Question: I have an Android project which was created in Eclipse, <URL>
Otherwise things are now mostly working, but there's still some stuff to be ironed out.
In every Activity class, AS shows this error: 'Class requires API level 1 (current min is -1): Activity'

Alt+Enter offers to fix that with a '@TargetApi' annotation... but why should I have to do that, when in 'AndroidManifest.xml', we have:
'''
<uses-sdk
android:minSdkVersion="14"
android:targetSdkVersion="18" />
'''
'AndroidManifest.xml' is located at project root (Eclipse default?). Looks like Android Studio is not correctly reading the settings in it. The project still compiles fine though.
Any idea how to get rid of the error?
The Eclipse-generated 'build.gradle' looks like this:
'''
buildscript {
repositories {
mavenCentral()
}
dependencies {
classpath 'com.android.tools.build:gradle:0.5.+'
}
}
apply plugin: 'android'
dependencies {
compile fileTree(dir: 'libs', include: '*.jar')
}
android {
compileSdkVersion 18
buildToolsVersion "18.1.0"
sourceSets {
main {
manifest.srcFile 'AndroidManifest.xml'
java.srcDirs = ['src']
resources.srcDirs = ['src']
aidl.srcDirs = ['src']
renderscript.srcDirs = ['src']
res.srcDirs = ['res']
assets.srcDirs = ['assets']
}
// Move the tests to tests/java, tests/res, etc...
instrumentTest.setRoot('tests')
// Move the build types to build-types/<type>
// For instance, build-types/debug/java, build-types/debug/AndroidManifest.xml, ...
// This moves them out of them default location under src/<type>/... which would
// conflict with src/ being used by the main source set.
// Adding new build types or product flavors should be accompanied
// by a similar customization.
debug.setRoot('build-types/debug')
release.setRoot('build-types/release')
}
}
'''
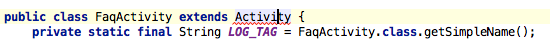
Answer: Try to add to the 'build.gradle' following lines right after 'buildToolsVersion':
'''
defaultConfig {
minSdkVersion 14
targetSdkVersion 18
}
'''